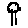
Label: tree